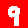
Digit: 9